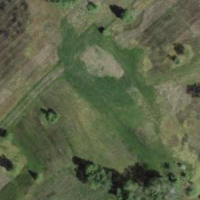
EUNIS habitat code: 16
Species observed at this site:
Allium carinatum